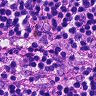
Metastatic tissue present: no